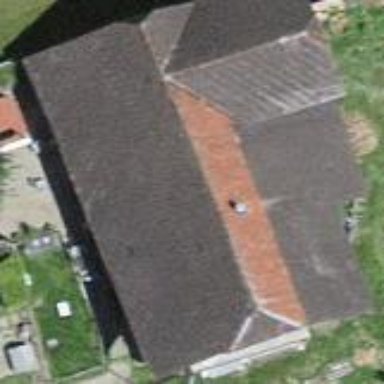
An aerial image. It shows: Farm building.